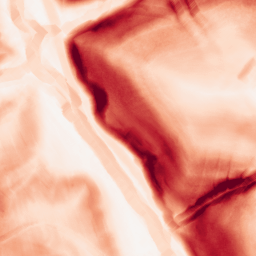
Category: morphological
Decomposition family: morphological_gradient
Decomposition parameters: size: 7
shape: diamond
Upsampling method: bicubic_16x
Upsampling parameters: scale: 16
Upsampling scale: 16